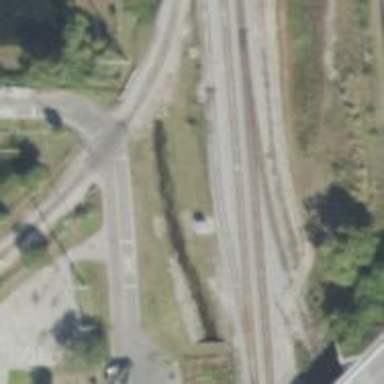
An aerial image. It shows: Outdoor signal box located at the railway.